Field crop: maize
Growth stage: 1
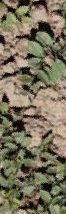
Species: convolvulus